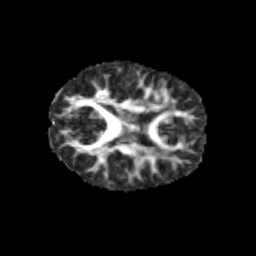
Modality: FA
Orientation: axial
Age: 8
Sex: female
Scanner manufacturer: siemens
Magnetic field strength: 3 T
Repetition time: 3.8 s
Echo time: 0.07 s